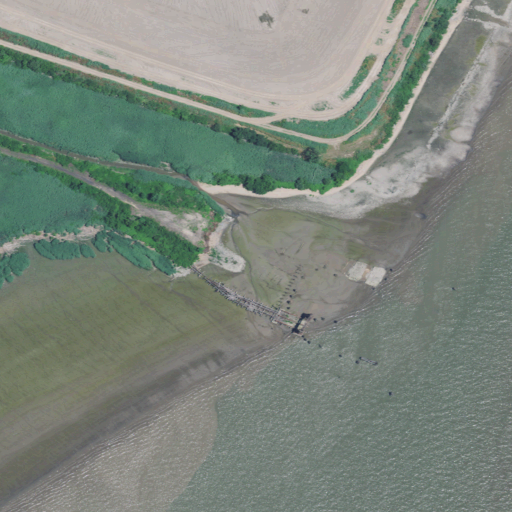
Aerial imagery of cape in Delaware named Pigeon Point containing open water, herbaceous wetlands, and grassland